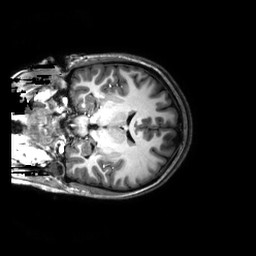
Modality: T1w
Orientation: coronal
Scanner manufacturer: philips
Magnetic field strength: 3 T
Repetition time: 0.0096 s
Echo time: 0.0046 s